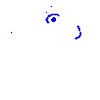
Particle: electron